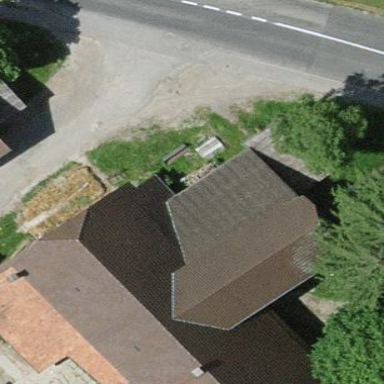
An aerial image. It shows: Farm building.